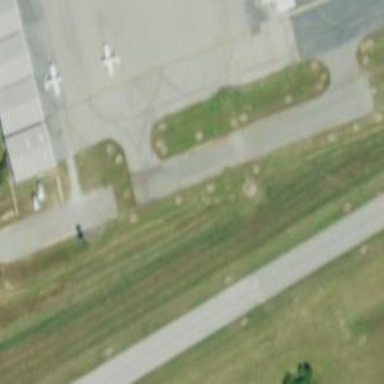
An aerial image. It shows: Image of taxiway at airport.